Question: I'm working with 'ggplot2' to generate some 'geom_line' plots which i've already generated from another 'data.frame' which is not important to mention here. but it also contains the same 'id' value as the following dataframe.
I have this data frame called df:
'''
id X Y total
1 3214 6786 10000
2 4530 5470 10000
3 2567 7433 10000
4 <PHONE> 10000
5 2456 7544 10000
6 6532 6532 10000
7 5642 4358 10000
'''
What i want to do is create 'custom legend' which present for a specific id the percentage of 'X' and 'Y' on each of the 'geom_line' for when the 'id' variable is the same. So basically for each 'geom_line' of e.g('id=1', draw the percentage for that 'id' in the 'geom_line' plot)
I've tried to use 'geom_text', but the problem is that it's printing everything in one line which i cannot see anything of it.
how this can be done ??
'olddf' dataframe is something like that:
'''
id pos X Y Z
1
1.....
1
2
3
4
3 ......
.
.
'''
that's the code that i've tried
'''
for(i in df$id)
{
test = subset(olddf, id==i)
mdata <- melt(test, id=c("pos","id"))
pl = ggplot() + geom_line(data=mdata, aes(x=pos, y=value, color=variable)) + geom_text(data=df, aes(x=6000, y=0.1, label=(X*total)/100), size=5)
}
'''

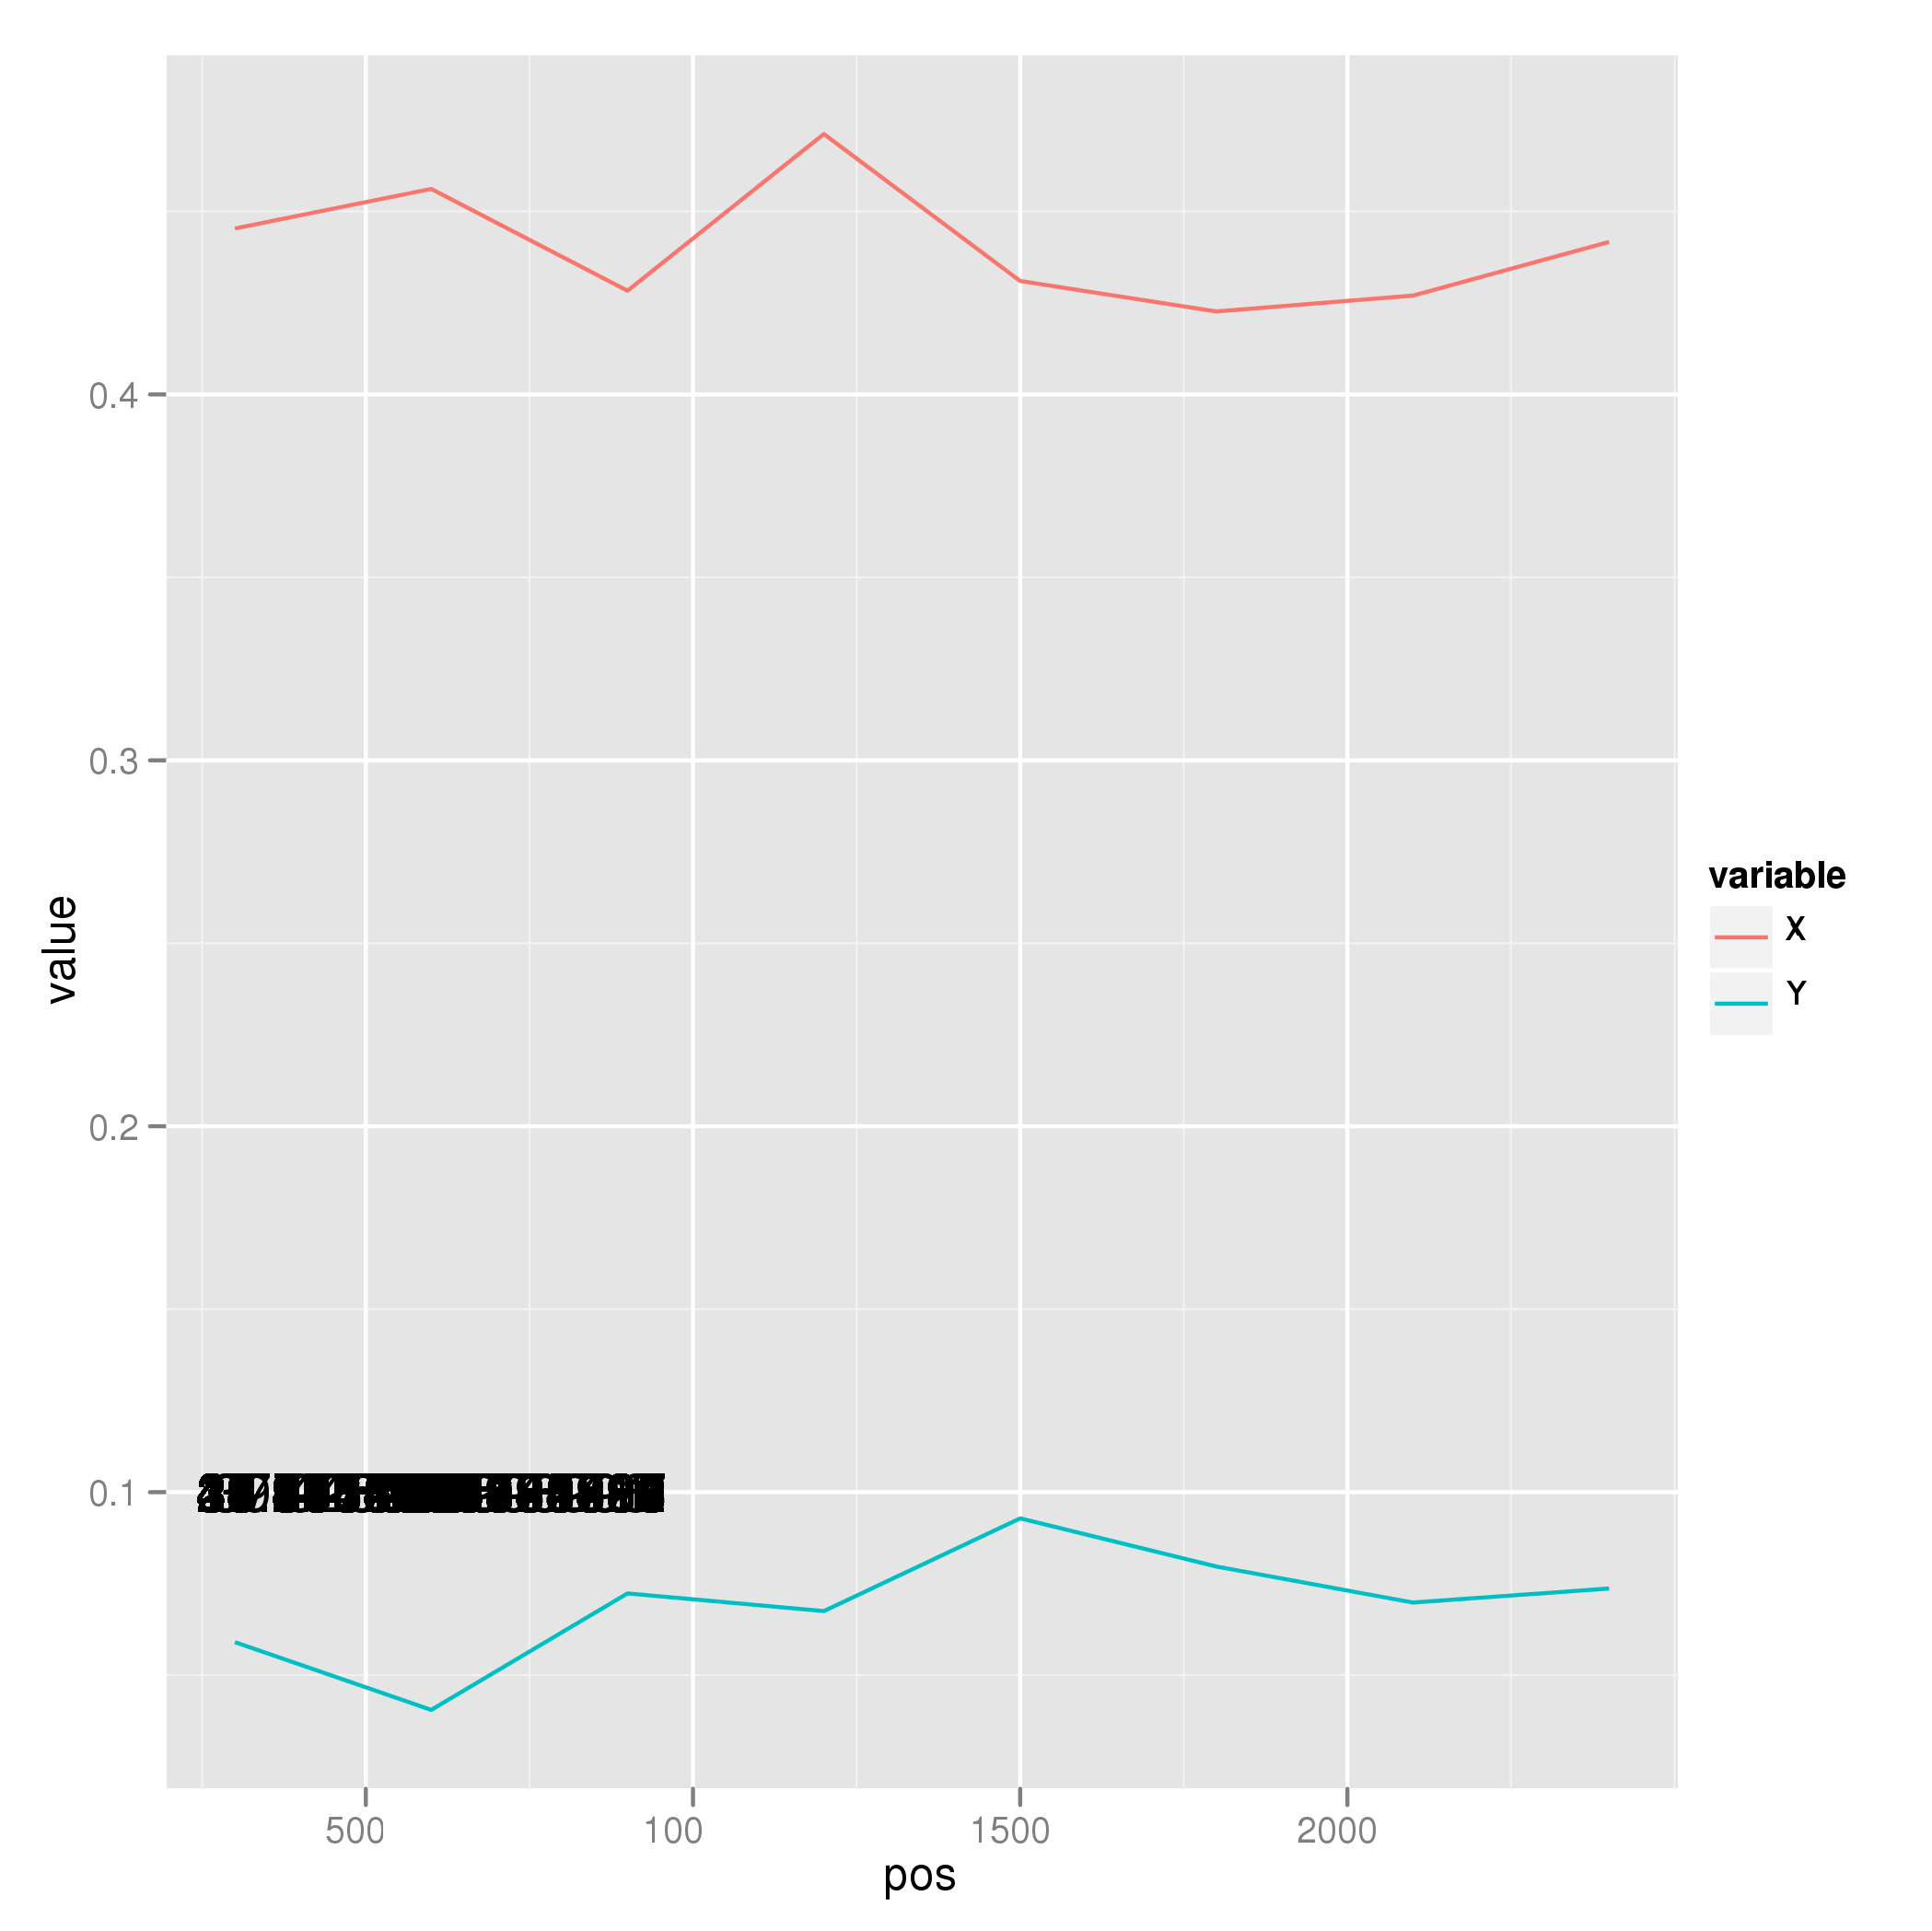
Answer: The answer (as discussed in chat) is quite straightforward:
Change 'geom_text(data = df, ...)' to 'geom_text(data = df[df$id == i, ], ...)'